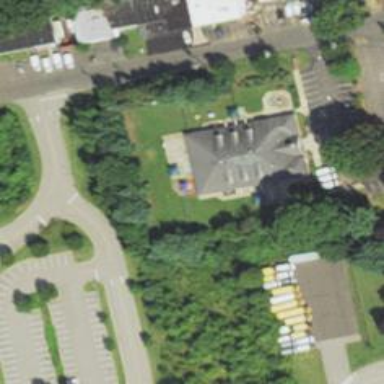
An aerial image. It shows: Kindergarten.